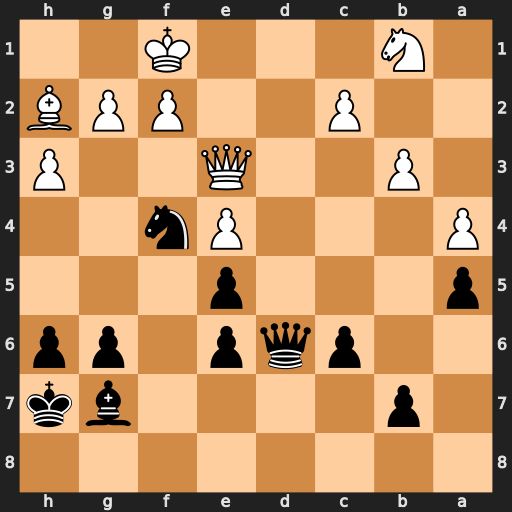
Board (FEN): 8/1p4bk/2pqp1pp/p3p3/P3Pn2/1P2Q2P/2P2PPB/1N3K2
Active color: b
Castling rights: -
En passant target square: -
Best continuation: Qd1+ Qe1 Qxc2